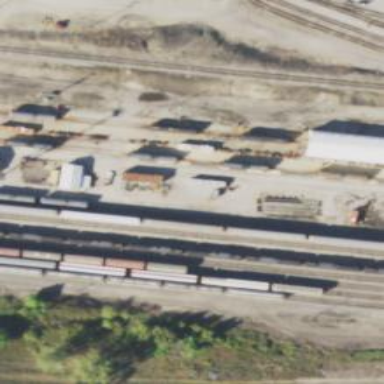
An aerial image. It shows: Railway yard for manifest purposes.